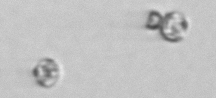
Label: Thalassiosira_sp_aff_mala